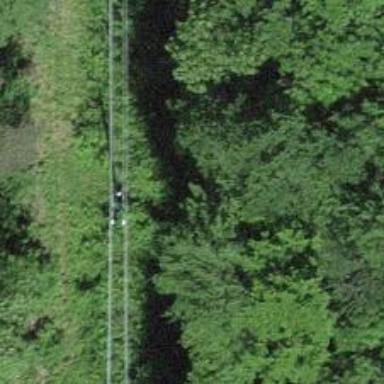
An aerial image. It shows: Power pole.